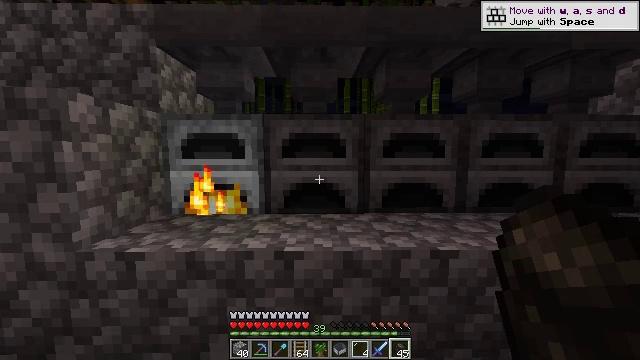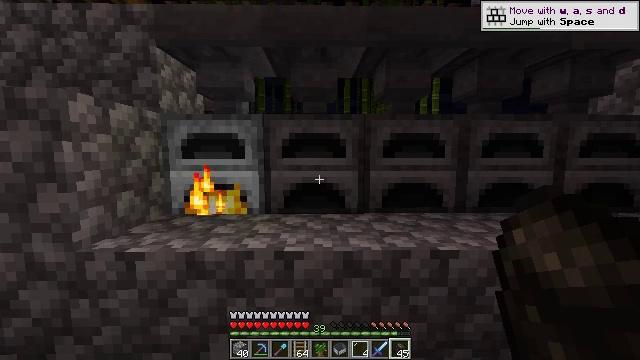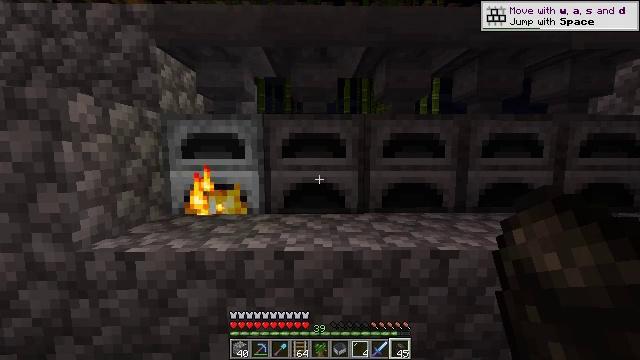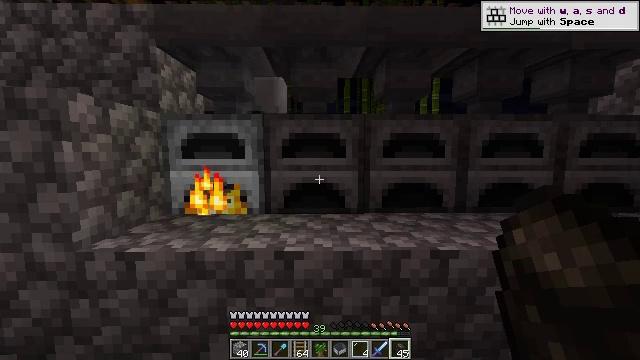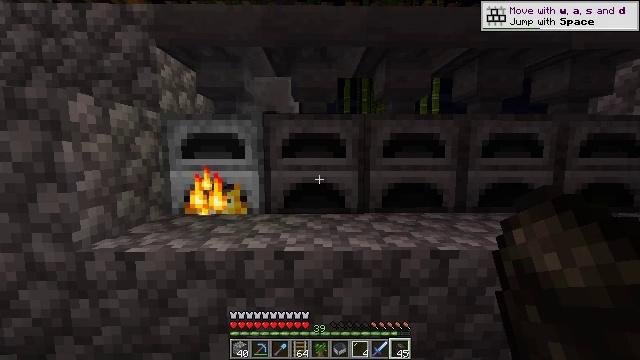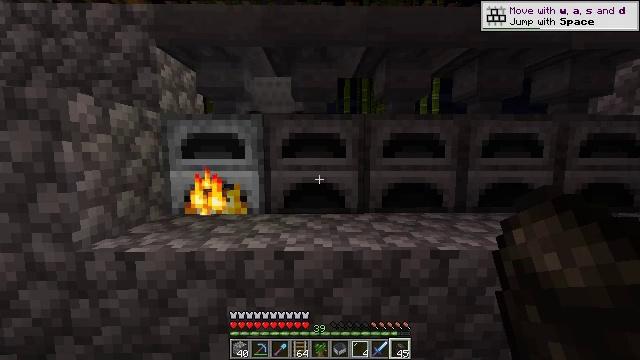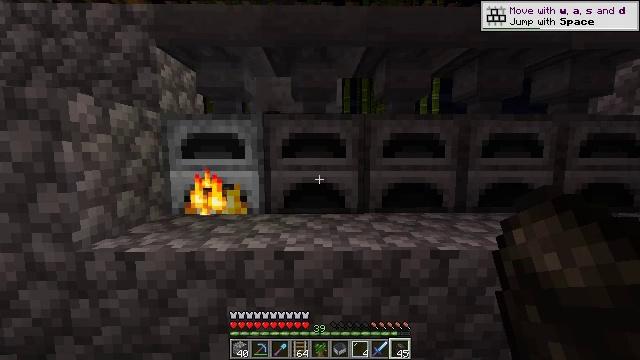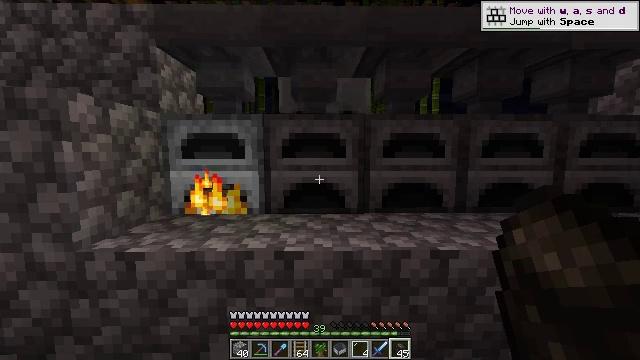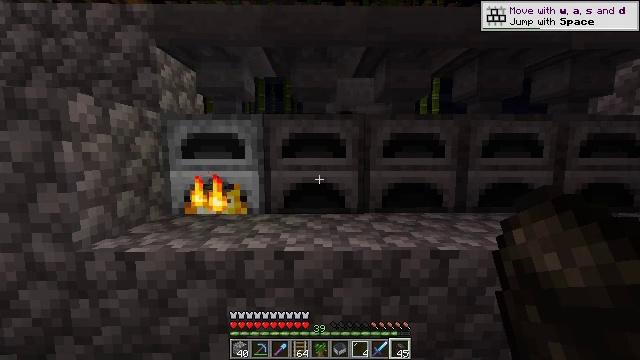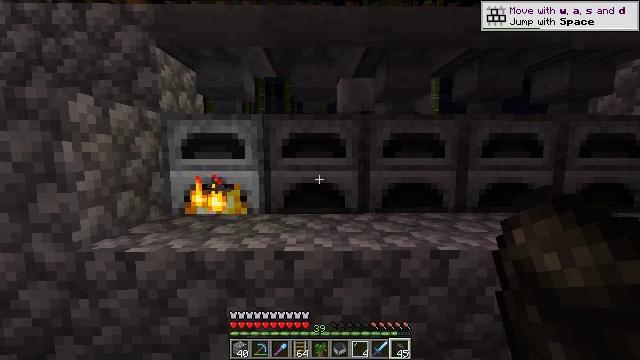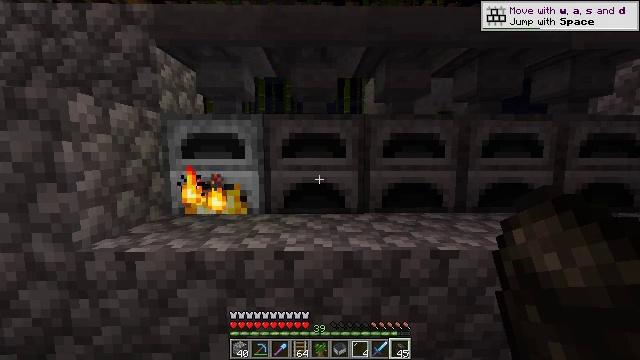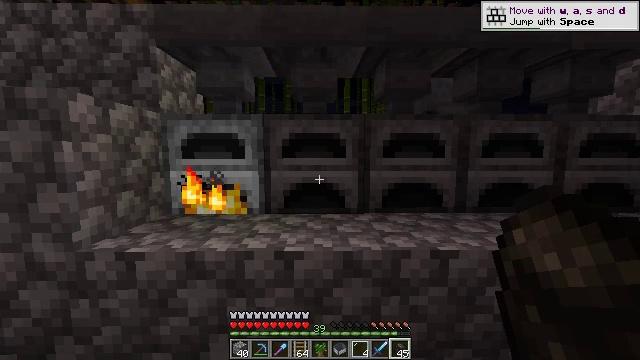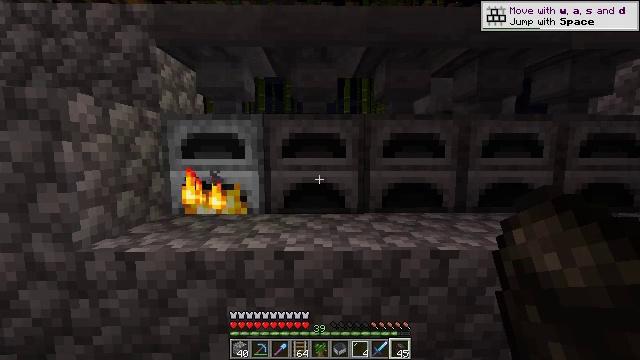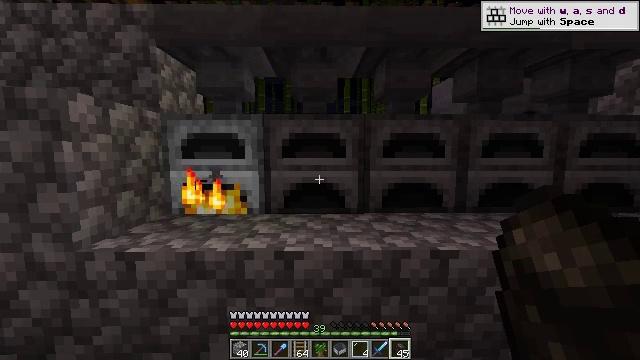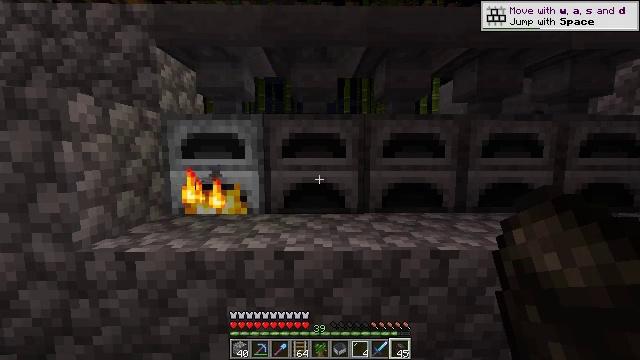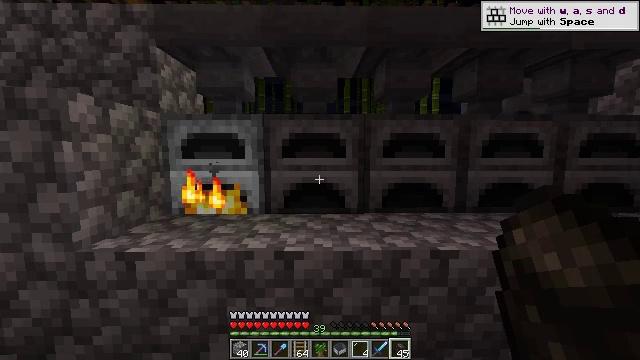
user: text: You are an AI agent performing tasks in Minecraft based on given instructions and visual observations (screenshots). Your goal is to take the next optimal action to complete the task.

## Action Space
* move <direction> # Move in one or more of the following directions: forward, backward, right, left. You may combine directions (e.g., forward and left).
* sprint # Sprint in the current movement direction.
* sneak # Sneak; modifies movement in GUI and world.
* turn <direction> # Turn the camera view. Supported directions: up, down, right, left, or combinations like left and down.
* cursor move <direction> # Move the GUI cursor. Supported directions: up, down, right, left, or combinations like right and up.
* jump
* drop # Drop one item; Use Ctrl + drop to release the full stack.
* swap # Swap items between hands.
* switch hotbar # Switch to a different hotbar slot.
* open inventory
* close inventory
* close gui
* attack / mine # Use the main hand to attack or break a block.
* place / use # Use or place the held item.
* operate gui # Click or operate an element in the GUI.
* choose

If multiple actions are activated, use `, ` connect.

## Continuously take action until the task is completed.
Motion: motion action
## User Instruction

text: craft item air
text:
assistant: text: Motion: no_op
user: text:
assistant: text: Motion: no_op
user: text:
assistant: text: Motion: no_op
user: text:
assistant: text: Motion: no_op
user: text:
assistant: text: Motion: no_op
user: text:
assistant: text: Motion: no_op
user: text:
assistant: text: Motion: no_op
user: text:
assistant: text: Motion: no_op
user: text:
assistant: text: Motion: no_op
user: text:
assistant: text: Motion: no_op
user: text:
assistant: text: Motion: no_op
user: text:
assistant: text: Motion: no_op
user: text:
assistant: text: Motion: no_op
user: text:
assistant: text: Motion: no_op
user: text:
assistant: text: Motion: no_op
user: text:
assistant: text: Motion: no_op
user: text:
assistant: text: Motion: no_op
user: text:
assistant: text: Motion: no_op
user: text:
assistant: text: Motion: no_op
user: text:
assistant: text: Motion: no_op
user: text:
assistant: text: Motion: no_op
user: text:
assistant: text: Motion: no_op
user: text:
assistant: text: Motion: no_op
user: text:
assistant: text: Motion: no_op
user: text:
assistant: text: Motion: no_op
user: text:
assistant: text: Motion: no_op
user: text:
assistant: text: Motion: no_op
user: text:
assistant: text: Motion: turn right
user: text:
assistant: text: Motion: turn right and up
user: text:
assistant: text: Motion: no_op